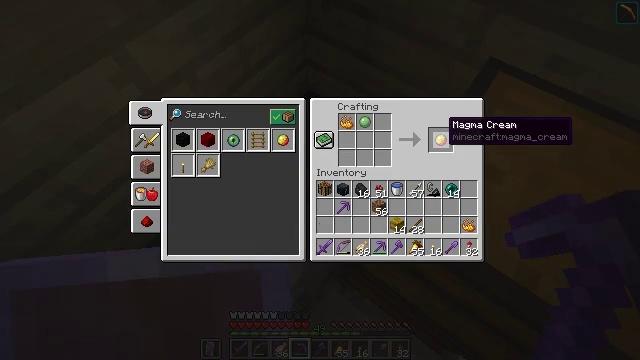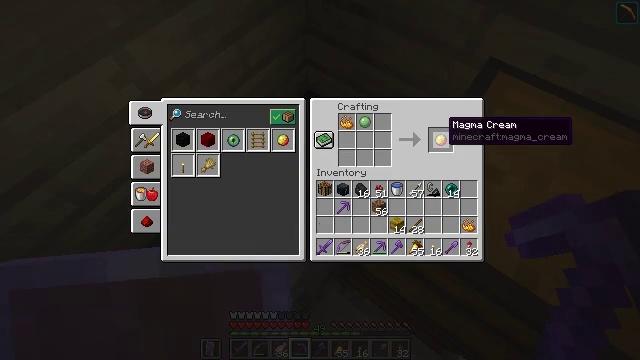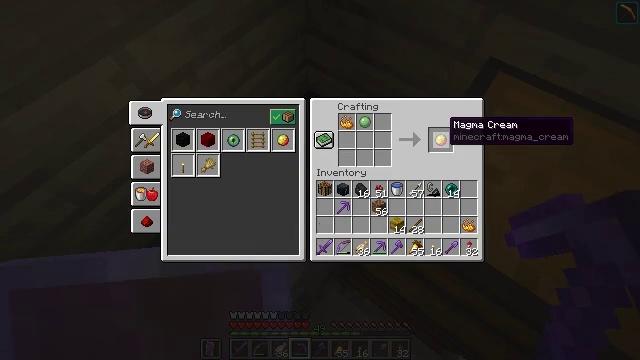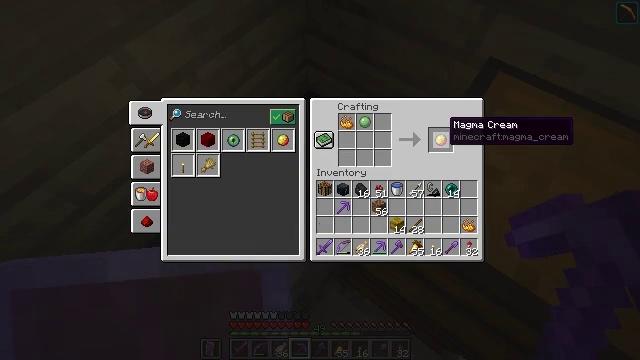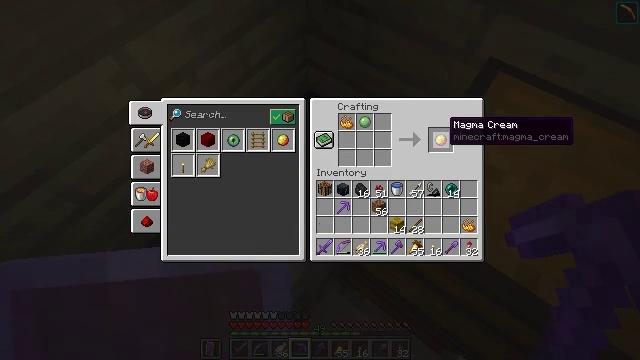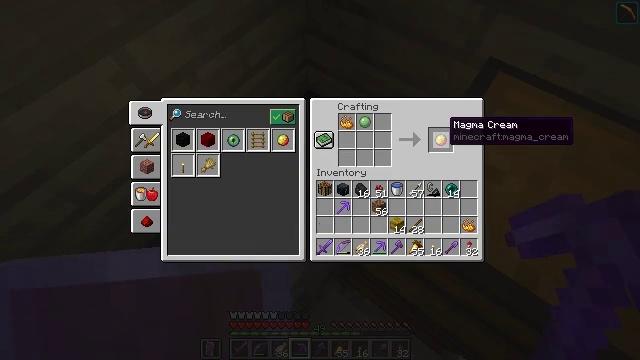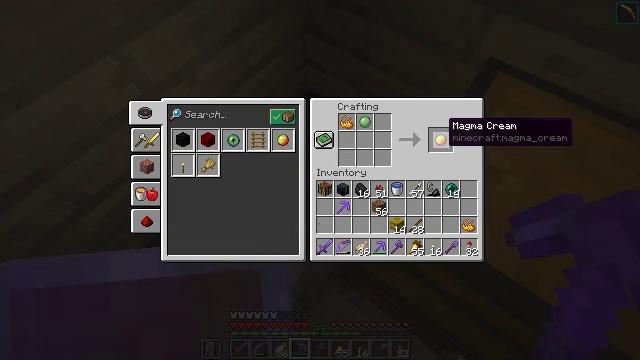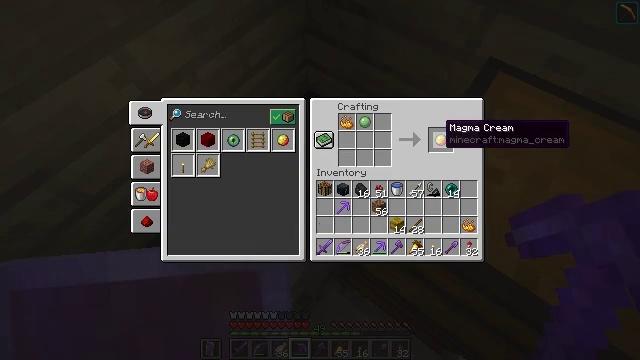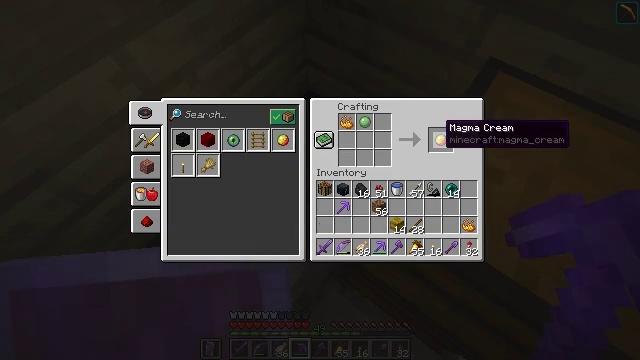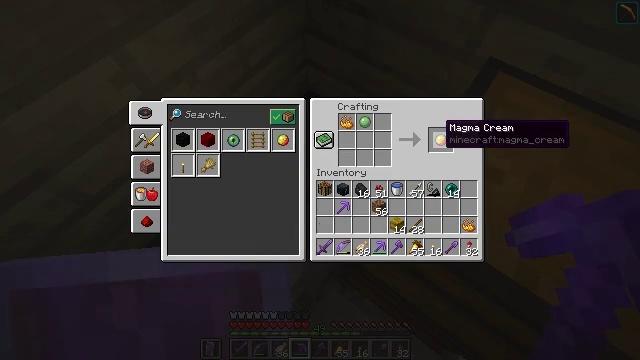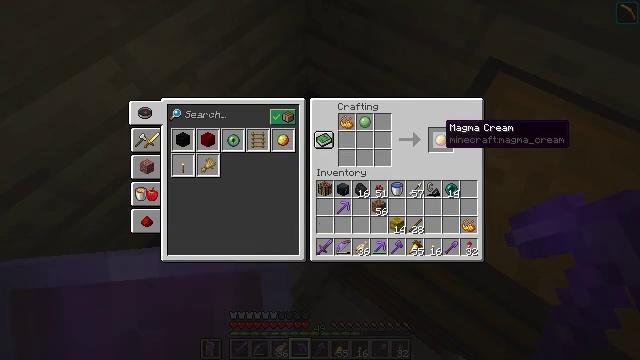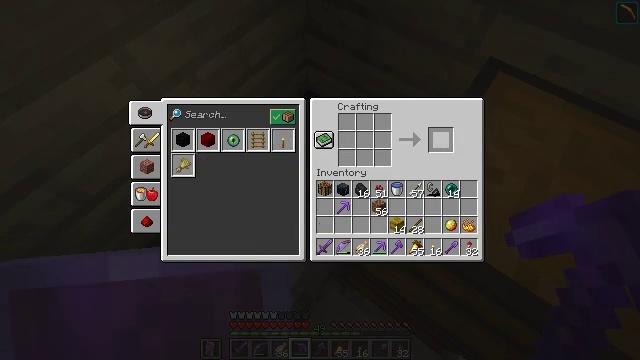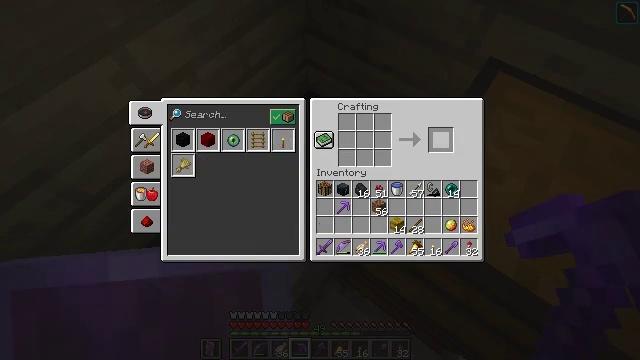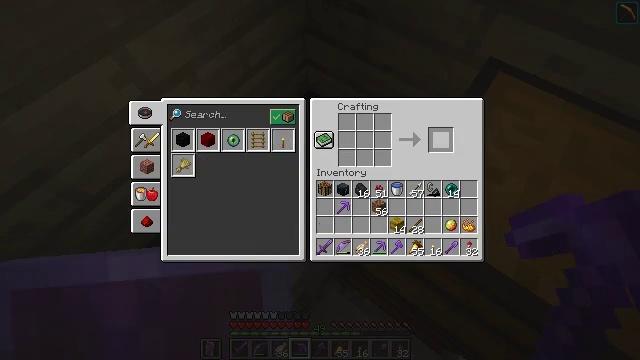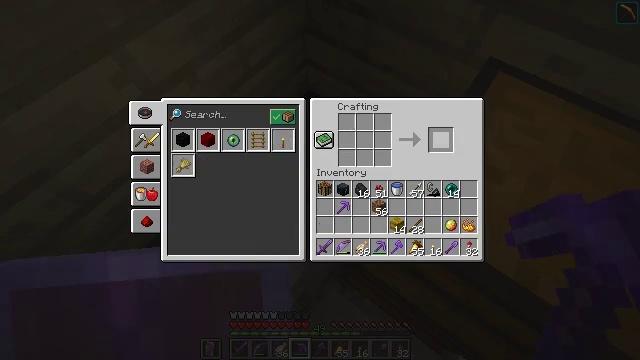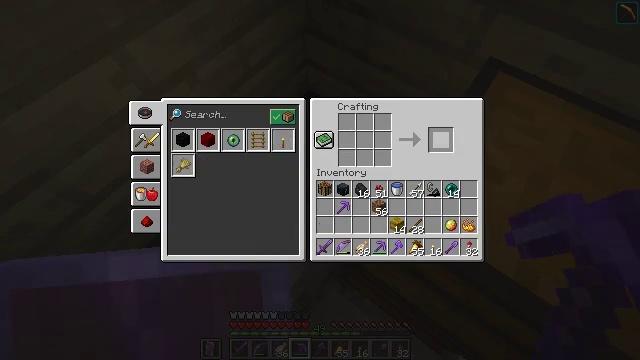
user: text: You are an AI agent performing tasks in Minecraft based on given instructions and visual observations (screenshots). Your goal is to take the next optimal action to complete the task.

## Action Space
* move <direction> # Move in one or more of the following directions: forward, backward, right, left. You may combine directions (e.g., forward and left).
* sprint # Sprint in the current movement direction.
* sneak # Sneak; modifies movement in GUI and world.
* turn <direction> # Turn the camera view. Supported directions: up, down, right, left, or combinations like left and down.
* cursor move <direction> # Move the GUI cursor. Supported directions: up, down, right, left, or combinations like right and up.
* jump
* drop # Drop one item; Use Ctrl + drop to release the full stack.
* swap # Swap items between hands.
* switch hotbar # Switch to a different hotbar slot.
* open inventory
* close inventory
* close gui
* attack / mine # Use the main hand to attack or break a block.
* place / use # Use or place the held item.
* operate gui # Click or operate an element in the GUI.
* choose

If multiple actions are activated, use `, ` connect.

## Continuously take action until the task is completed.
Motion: motion action
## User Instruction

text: craft item magma cream
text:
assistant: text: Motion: no_op
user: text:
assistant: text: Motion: no_op
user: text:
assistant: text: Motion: no_op
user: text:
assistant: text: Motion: no_op
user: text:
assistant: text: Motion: no_op
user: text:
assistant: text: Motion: no_op
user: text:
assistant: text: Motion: sneak
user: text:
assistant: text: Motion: sneak
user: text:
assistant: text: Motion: sneak
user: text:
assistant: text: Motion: sneak
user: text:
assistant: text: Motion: sneak, operate gui
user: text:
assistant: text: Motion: sneak, operate gui
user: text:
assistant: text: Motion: sneak
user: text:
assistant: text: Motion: sneak
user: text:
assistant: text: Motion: sneak
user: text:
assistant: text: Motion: no_op